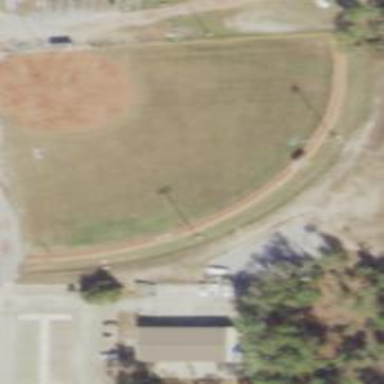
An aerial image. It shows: Baseball pitch for leisure land.